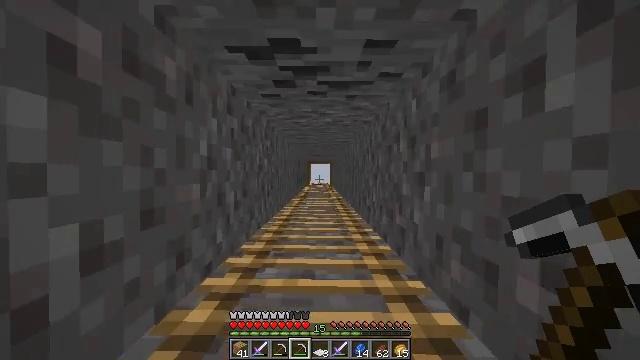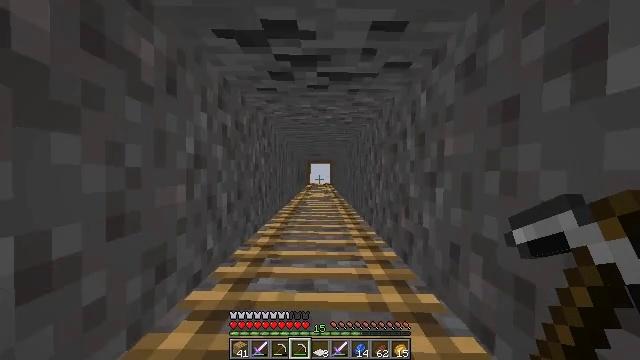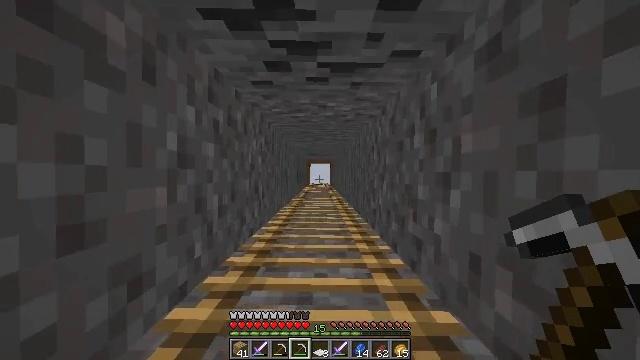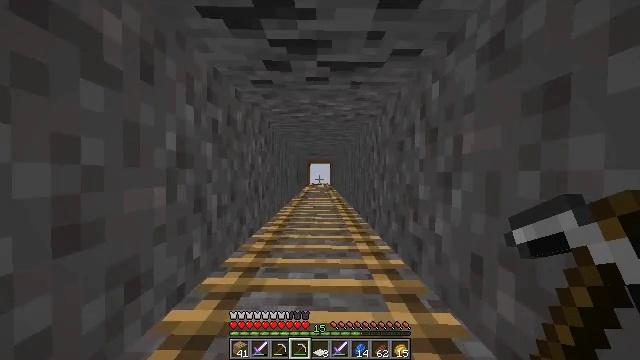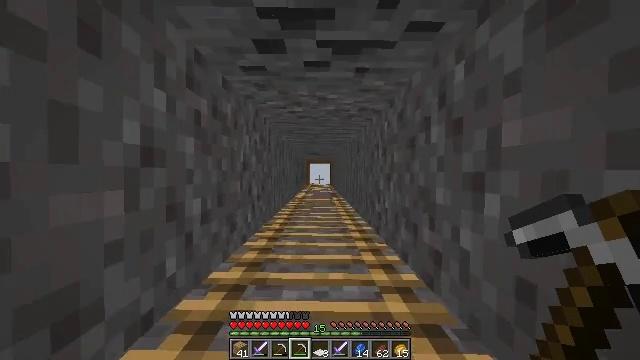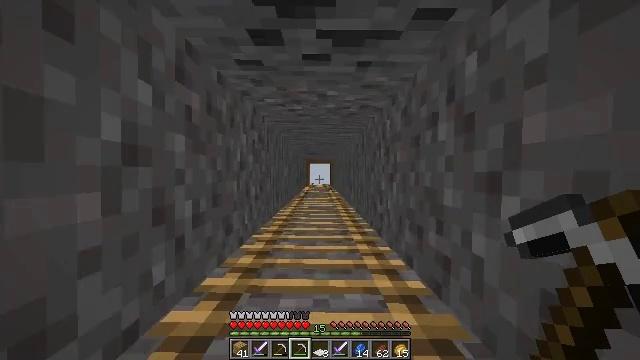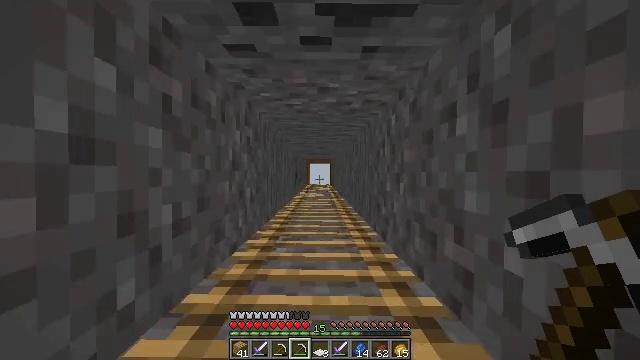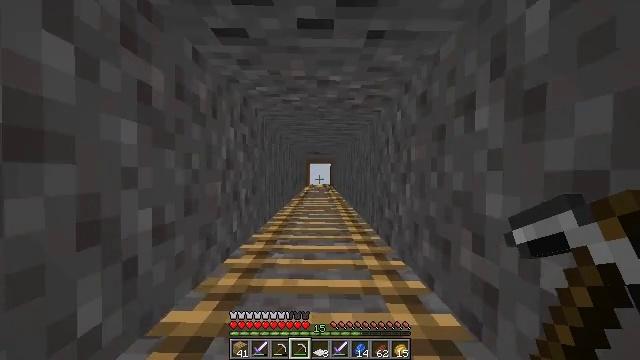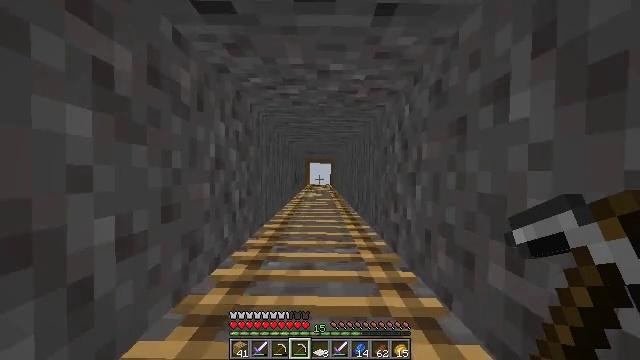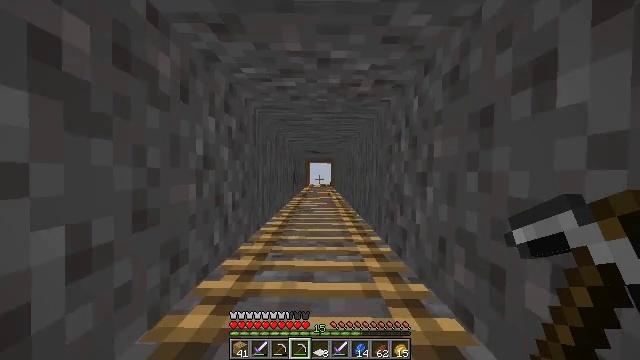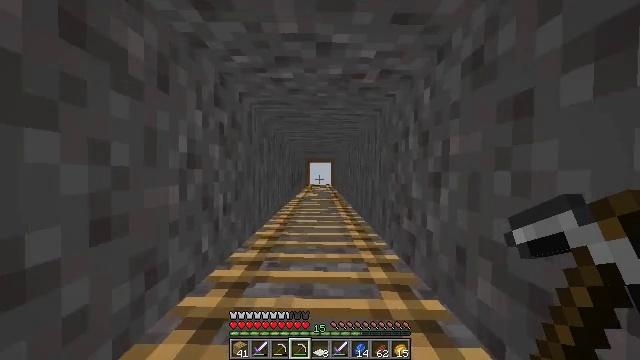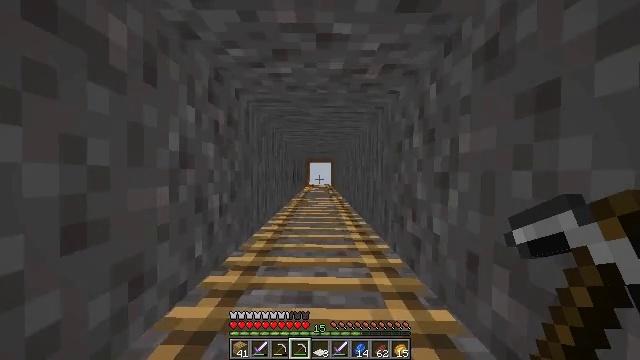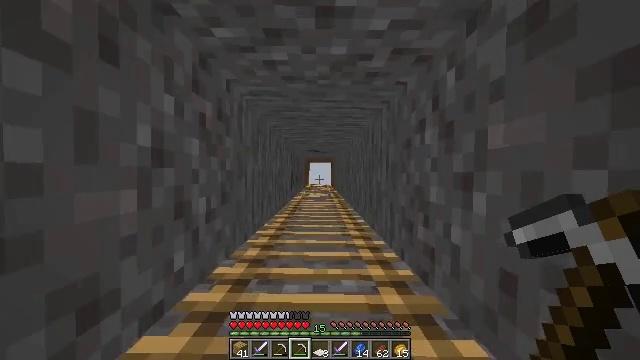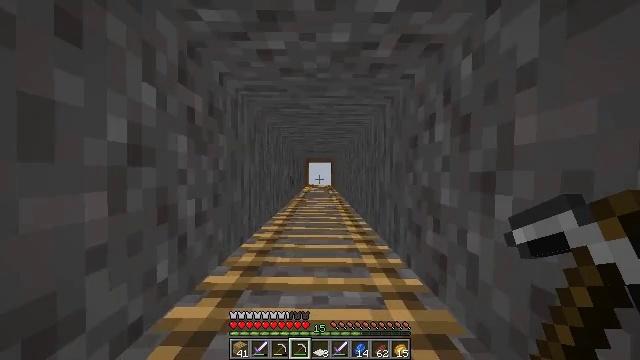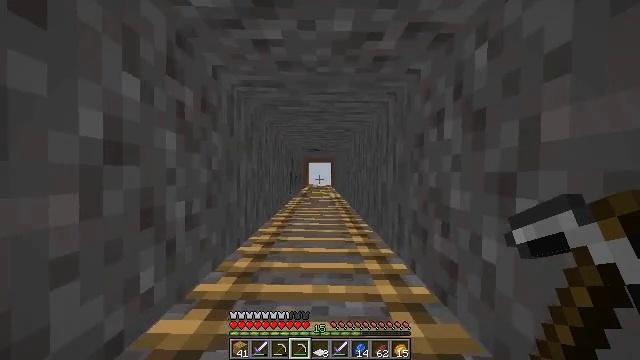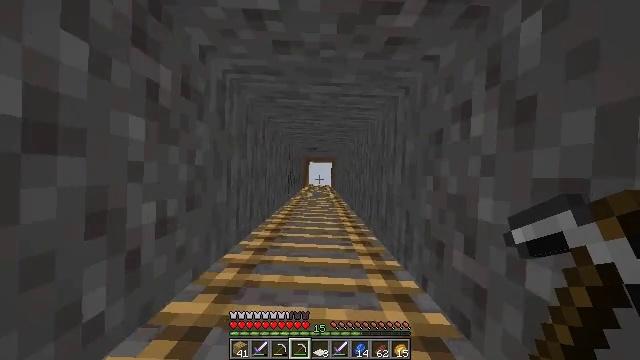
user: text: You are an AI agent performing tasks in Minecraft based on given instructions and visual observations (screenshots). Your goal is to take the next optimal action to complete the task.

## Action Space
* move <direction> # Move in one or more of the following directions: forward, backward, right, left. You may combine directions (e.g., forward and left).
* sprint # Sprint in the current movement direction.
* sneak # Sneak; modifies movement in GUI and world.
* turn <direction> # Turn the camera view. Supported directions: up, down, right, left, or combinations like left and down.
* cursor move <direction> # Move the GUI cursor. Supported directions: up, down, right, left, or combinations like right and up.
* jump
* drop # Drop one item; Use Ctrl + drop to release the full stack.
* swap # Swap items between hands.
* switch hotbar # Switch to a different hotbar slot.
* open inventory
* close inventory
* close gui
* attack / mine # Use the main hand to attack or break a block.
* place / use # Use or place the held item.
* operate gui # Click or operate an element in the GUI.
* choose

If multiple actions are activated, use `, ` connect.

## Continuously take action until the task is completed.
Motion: motion action
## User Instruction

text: Collect a jungle sapling by breaking it.
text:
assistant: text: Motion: move forward, jump
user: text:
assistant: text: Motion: move forward, jump
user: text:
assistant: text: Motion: move forward, jump
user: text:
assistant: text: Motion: move forward, jump
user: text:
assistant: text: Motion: move forward, jump
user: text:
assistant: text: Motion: move forward, jump
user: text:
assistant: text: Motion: move forward, jump
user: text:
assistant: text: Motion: move forward, jump
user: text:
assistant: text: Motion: move forward, jump
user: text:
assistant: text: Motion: move forward, jump
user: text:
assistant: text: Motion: move forward, jump
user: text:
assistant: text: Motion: move forward, jump
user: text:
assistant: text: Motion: move forward, jump
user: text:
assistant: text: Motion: move forward, jump
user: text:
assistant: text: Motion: move forward, turn right, jump
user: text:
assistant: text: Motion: move forward, jump
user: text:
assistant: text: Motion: move forward, jump
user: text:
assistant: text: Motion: move forward, jump
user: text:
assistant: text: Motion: move forward, jump
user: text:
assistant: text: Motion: move forward, jump
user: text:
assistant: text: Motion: move forward, jump
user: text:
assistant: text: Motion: move forward, jump
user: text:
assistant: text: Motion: move forward, jump
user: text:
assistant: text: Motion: move forward, jump
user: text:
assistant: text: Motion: move forward, jump
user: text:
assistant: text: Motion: move forward, jump
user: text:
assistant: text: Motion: move forward, jump
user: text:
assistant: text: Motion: move forward, jump
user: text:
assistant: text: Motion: move forward, jump
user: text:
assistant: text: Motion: move forward, jump